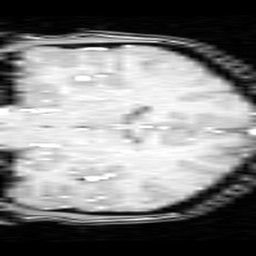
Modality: inplaneT1
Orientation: coronal
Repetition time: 0.2 s
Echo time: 0.0036 s